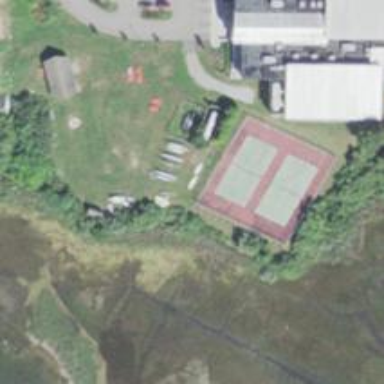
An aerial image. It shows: Tennis court on the leisure land pitch.